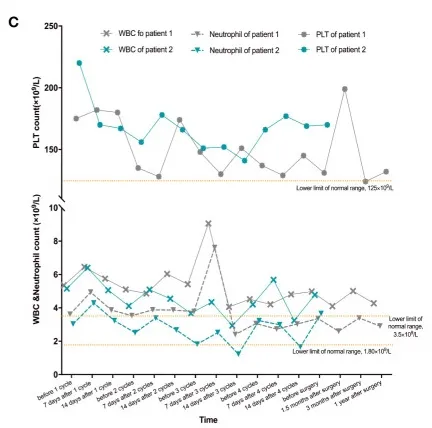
Changes of weight and blood cells in patient 1 and 2 during treatment. (B) Changes of hemoglobin during treatment.
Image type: chart (chart)